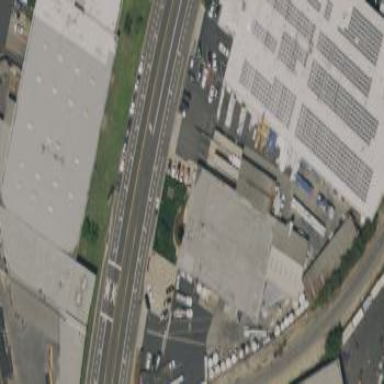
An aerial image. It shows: Warehouse building.